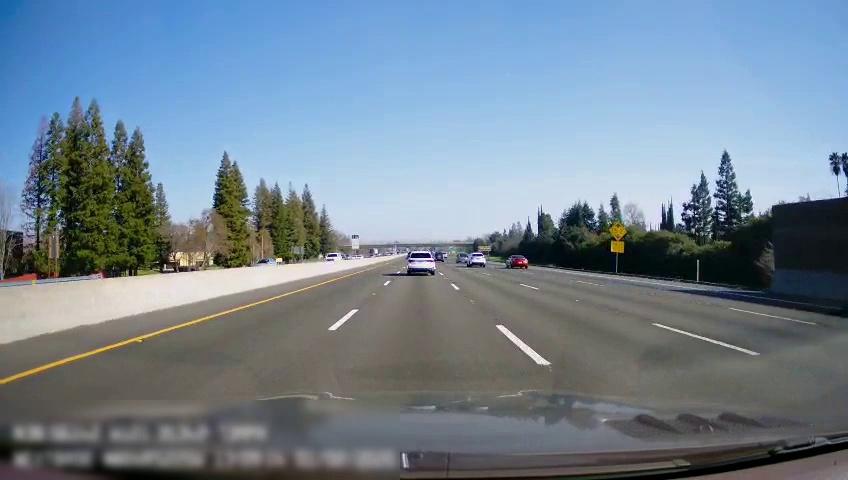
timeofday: Day
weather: Sunny
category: Drivable Space
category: Vehicles | Car
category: Vehicles | SUV
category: Vehicles | Car
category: Vehicles | SUV
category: Vehicles | SUV
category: Vehicles | SUV
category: Vehicles | Car
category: Lanes | Alternate Lane
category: Lanes | Current Lane
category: Lanes | Current Lane
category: Lanes | Alternate Lane
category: Lanes | Alternate Lane
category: Lanes | Alternate Lane
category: Traffic | Signs